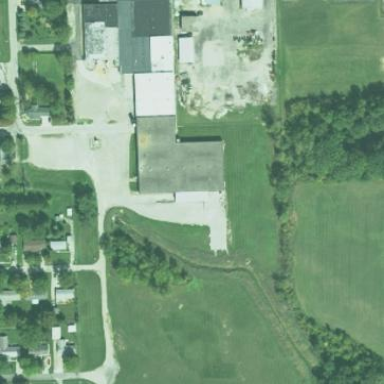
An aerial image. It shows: Industrial building.